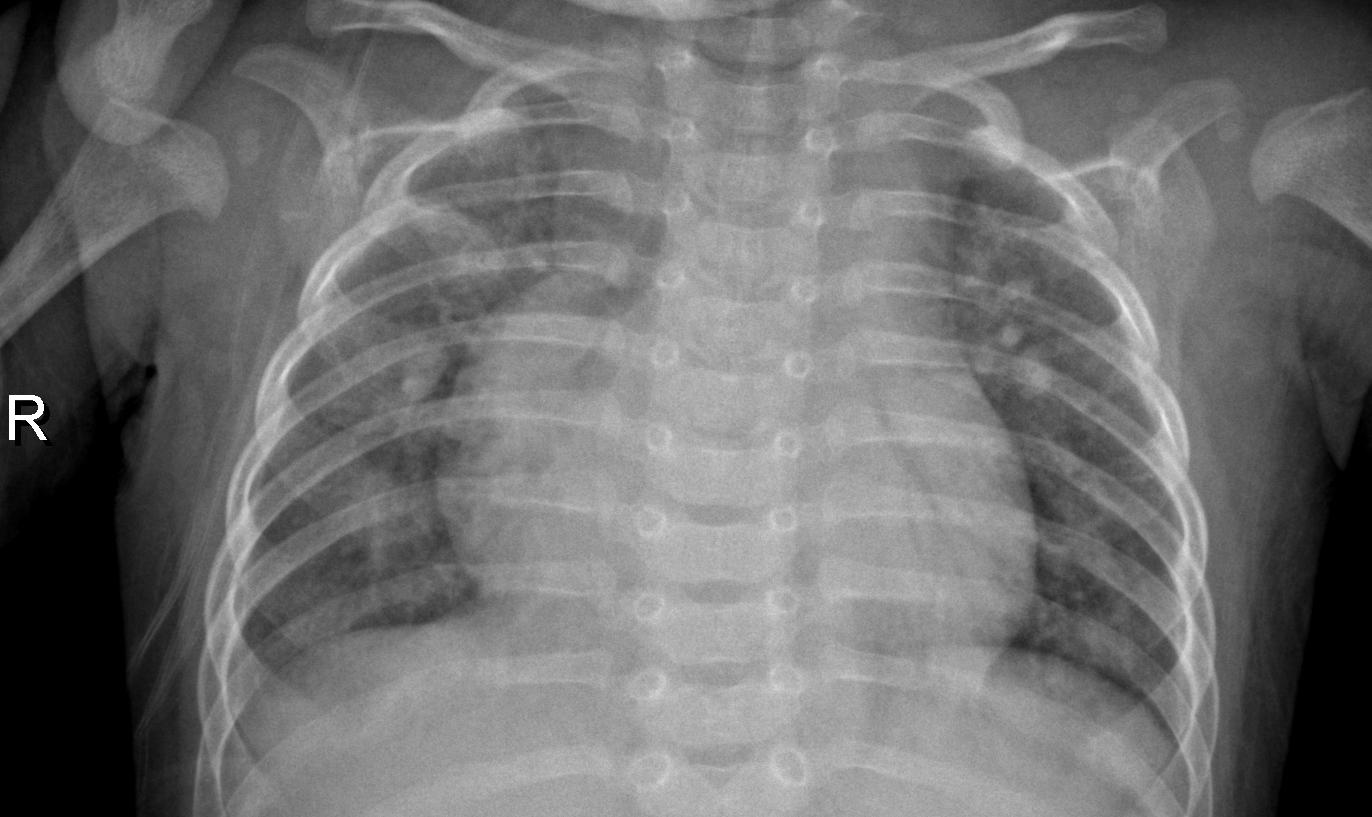
Diagnosis: PNEUMONIA